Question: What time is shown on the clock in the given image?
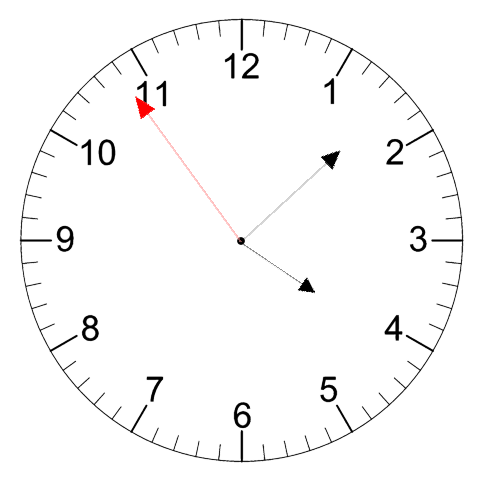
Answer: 04:07:54